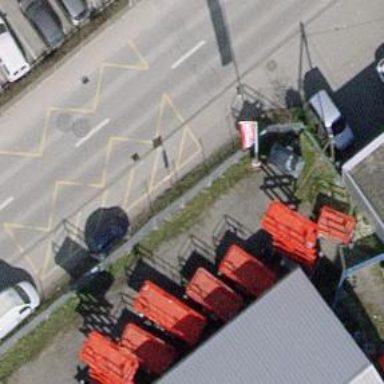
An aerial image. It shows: Sidewalk made of asphalt leading to platform for public transport.